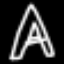
Label: The Eiffel Tower